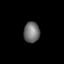
Tissue: lung
Cell type: Epithelial cells
Senescence score: 0.222
Nuclear area (px): 323
Mean DAPI intensity: 114.204